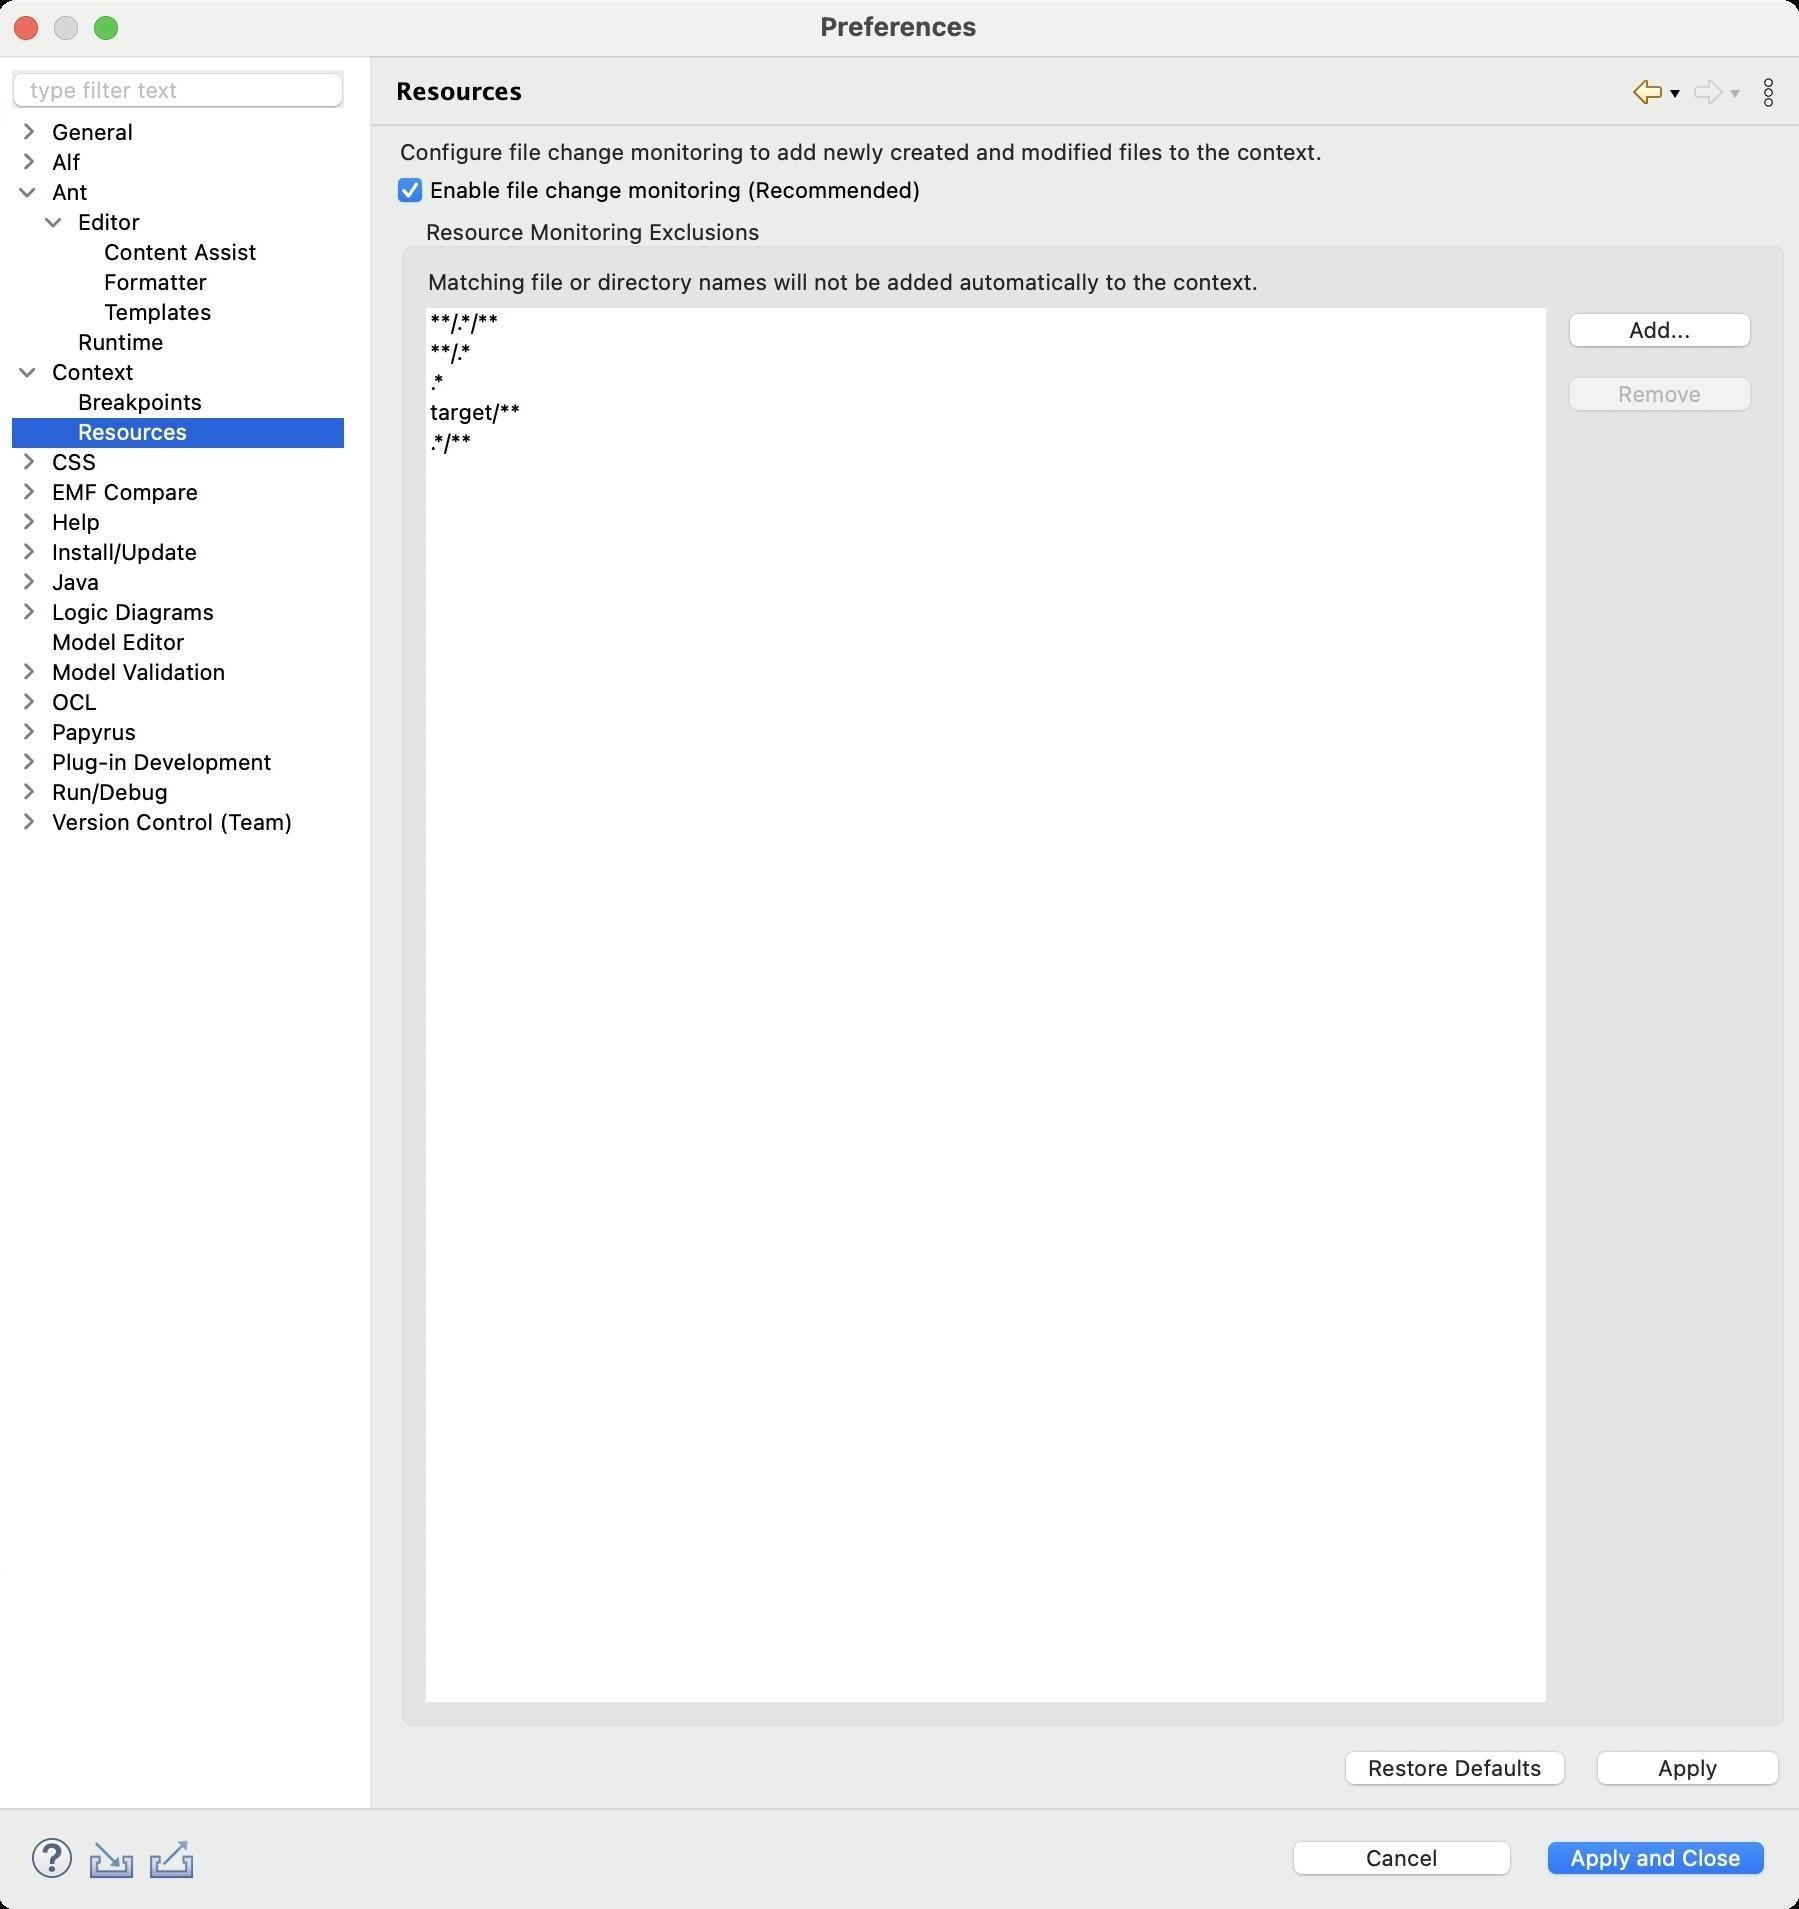
Accessibility tree:
{"name": "Preferences", "role": "AXWindow", "description": null, "role_description": "standard window", "value": null, "position": "480.00;95.00", "size": "901;955", "children": [{"name": "Apply_and_Close", "role": "AXButton", "description": null, "role_description": "button", "value": null, "position": "769.00;917.00", "size": "120;27", "children": []}, {"name": "Cancel", "role": "AXButton", "description": null, "role_description": "button", "value": null, "position": "642.00;917.00", "size": "120;27", "children": []}, {"name": null, "role": "AXToolbar", "description": null, "role_description": "toolbar", "value": null, "position": "12.00;915.00", "size": "90;30", "children": [{"name": "Help", "role": "AXCheckBox", "description": null, "role_description": "checkbox", "value": 0, "position": "12.00;915.00", "size": "30;30", "children": []}, {"name": "Import", "role": "AXButton", "description": null, "role_description": "button", "value": null, "position": "42.00;915.00", "size": "30;30", "children": []}, {"name": "Export", "role": "AXButton", "description": null, "role_description": "button", "value": null, "position": "72.00;915.00", "size": "30;30", "children": []}]}, {"name": null, "role": "AXScrollArea", "description": null, "role_description": "scroll area", "value": null, "position": "199.00;69.00", "size": "697;830", "children": [{"name": "Apply", "role": "AXButton", "description": null, "role_description": "button", "value": null, "position": "794.00;872.00", "size": "102;27", "children": []}, {"name": "Restore_Defaults", "role": "AXButton", "description": null, "role_description": "button", "value": null, "position": "668.00;872.00", "size": "121;27", "children": []}, {"name": null, "role": "AXGroup", "description": null, "role_description": "group", "value": null, "position": "199.00;109.00", "size": "697;758", "children": [{"name": "Remove", "role": "AXButton", "description": null, "role_description": "button", "value": null, "position": "780.00;185.00", "size": "102;27", "children": []}, {"name": "Add...", "role": "AXButton", "description": null, "role_description": "button", "value": null, "position": "780.00;153.00", "size": "102;27", "children": []}, {"name": null, "role": "AXScrollArea", "description": null, "role_description": "scroll area", "value": null, "position": "213.00;153.00", "size": "562;699", "children": [{"name": null, "role": "AXTable", "description": null, "role_description": "table", "value": null, "position": "214.00;154.00", "size": "560;697", "children": [{"name": null, "role": "AXRow", "description": null, "role_description": "table row", "value": null, "position": "214.00;154.00", "size": "560;15", "children": [{"name": null, "role": "AXStaticText", "description": null, "role_description": "text", "value": "**/.*/**", "position": "214.00;154.00", "size": "50;14", "children": []}]}, {"name": null, "role": "AXRow", "description": null, "role_description": "table row", "value": null, "position": "214.00;169.00", "size": "560;15", "children": [{"name": null, "role": "AXStaticText", "description": null, "role_description": "text", "value": "**/.*", "position": "214.00;169.00", "size": "50;14", "children": []}]}, {"name": null, "role": "AXRow", "description": null, "role_description": "table row", "value": null, "position": "214.00;184.00", "size": "560;15", "children": [{"name": null, "role": "AXStaticText", "description": null, "role_description": "text", "value": ".*", "position": "214.00;184.00", "size": "50;14", "children": []}]}, {"name": null, "role": "AXRow", "description": null, "role_description": "table row", "value": null, "position": "214.00;199.00", "size": "560;15", "children": [{"name": null, "role": "AXStaticText", "description": null, "role_description": "text", "value": "target/**", "position": "214.00;199.00", "size": "50;14", "children": []}]}, {"name": null, "role": "AXRow", "description": null, "role_description": "table row", "value": null, "position": "214.00;214.00", "size": "560;15", "children": [{"name": null, "role": "AXStaticText", "description": null, "role_description": "text", "value": ".*/**", "position": "214.00;214.00", "size": "50;14", "children": []}]}, {"name": null, "role": "AXColumn", "description": null, "role_description": "column", "value": null, "position": "214.00;154.00", "size": "51;697", "children": []}]}]}, {"name": null, "role": "AXStaticText", "description": null, "role_description": "text", "value": "Matching file or directory names will not be added automatically to the context.", "position": "213.00;134.00", "size": "420;14", "children": []}, {"name": null, "role": "AXStaticText", "description": null, "role_description": "text", "value": "Resource Monitoring Exclusions", "position": "210.00;109.00", "size": "175;14", "children": []}]}, {"name": "Enable_file_change_monitoring_(Recommended)", "role": "AXCheckBox", "description": null, "role_description": "checkbox", "value": 1, "position": "199.00;88.00", "size": "697;14", "children": []}, {"name": null, "role": "AXStaticText", "description": null, "role_description": "text", "value": "Configure file change monitoring to add newly created and modified files to the context.", "position": "199.00;69.00", "size": "697;14", "children": []}]}, {"name": null, "role": "AXToolbar", "description": "", "role_description": "toolbar", "value": null, "position": "814.00;35.00", "size": "82;22", "children": [{"name": "Back_to_Breakpoints", "role": "AXMenuButton", "description": null, "role_description": "menu button", "value": null, "position": "814.00;35.00", "size": "22;22", "children": []}, {"name": "Forward", "role": "AXMenuButton", "description": null, "role_description": "menu button", "value": null, "position": "844.00;35.00", "size": "22;22", "children": []}, {"name": "Additional_Dialog_Actions", "role": "AXButton", "description": null, "role_description": "button", "value": null, "position": "874.00;35.00", "size": "22;22", "children": []}]}, {"name": null, "role": "AXStaticText", "description": "", "role_description": "text", "value": "Resources", "position": "196.00;35.00", "size": "611;21", "children": []}, {"name": null, "role": "AXSplitter", "description": null, "role_description": "splitter", "value": 180, "position": "180.00;28.00", "size": "5;876", "children": []}, {"name": null, "role": "AXScrollArea", "description": null, "role_description": "scroll area", "value": null, "position": "7.00;59.00", "size": "166;845", "children": [{"name": null, "role": "AXOutline", "description": null, "role_description": "outline", "value": null, "position": "7.00;59.00", "size": "166;845", "children": [{"name": null, "role": "AXRow", "description": null, "role_description": "outline row", "value": null, "position": "7.00;59.00", "size": "166;15", "children": [{"name": null, "role": "AXGroup", "description": null, "role_description": "group", "value": null, "position": "7.00;59.00", "size": "141;15", "children": [{"name": null, "role": "AXDisclosureTriangle", "description": null, "role_description": "disclosure triangle", "value": 0, "position": "9.00;59.00", "size": "12;14", "children": []}, {"name": null, "role": "AXStaticText", "description": null, "role_description": "text", "value": "General", "position": "25.00;59.00", "size": "122;14", "children": []}]}]}, {"name": null, "role": "AXRow", "description": null, "role_description": "outline row", "value": null, "position": "7.00;74.00", "size": "166;15", "children": [{"name": null, "role": "AXGroup", "description": null, "role_description": "group", "value": null, "position": "7.00;74.00", "size": "141;15", "children": [{"name": null, "role": "AXDisclosureTriangle", "description": null, "role_description": "disclosure triangle", "value": 0, "position": "9.00;74.00", "size": "12;14", "children": []}, {"name": null, "role": "AXStaticText", "description": null, "role_description": "text", "value": "Alf", "position": "25.00;74.00", "size": "122;14", "children": []}]}]}, {"name": null, "role": "AXRow", "description": null, "role_description": "outline row", "value": null, "position": "7.00;89.00", "size": "166;15", "children": [{"name": null, "role": "AXGroup", "description": null, "role_description": "group", "value": null, "position": "7.00;89.00", "size": "141;15", "children": [{"name": null, "role": "AXDisclosureTriangle", "description": null, "role_description": "disclosure triangle", "value": 1, "position": "9.00;89.00", "size": "12;14", "children": []}, {"name": null, "role": "AXStaticText", "description": null, "role_description": "text", "value": "Ant", "position": "25.00;89.00", "size": "122;14", "children": []}]}]}, {"name": null, "role": "AXRow", "description": null, "role_description": "outline row", "value": null, "position": "7.00;104.00", "size": "166;15", "children": [{"name": null, "role": "AXGroup", "description": null, "role_description": "group", "value": null, "position": "7.00;104.00", "size": "141;15", "children": [{"name": null, "role": "AXDisclosureTriangle", "description": null, "role_description": "disclosure triangle", "value": 1, "position": "22.00;104.00", "size": "12;14", "children": []}, {"name": null, "role": "AXStaticText", "description": null, "role_description": "text", "value": "Editor", "position": "38.00;104.00", "size": "109;14", "children": []}]}]}, {"name": null, "role": "AXRow", "description": null, "role_description": "outline row", "value": null, "position": "7.00;119.00", "size": "166;15", "children": [{"name": null, "role": "AXStaticText", "description": null, "role_description": "text", "value": "Content Assist", "position": "51.00;119.00", "size": "96;14", "children": []}]}, {"name": null, "role": "AXRow", "description": null, "role_description": "outline row", "value": null, "position": "7.00;134.00", "size": "166;15", "children": [{"name": null, "role": "AXStaticText", "description": null, "role_description": "text", "value": "Formatter", "position": "51.00;134.00", "size": "96;14", "children": []}]}, {"name": null, "role": "AXRow", "description": null, "role_description": "outline row", "value": null, "position": "7.00;149.00", "size": "166;15", "children": [{"name": null, "role": "AXStaticText", "description": null, "role_description": "text", "value": "Templates", "position": "51.00;149.00", "size": "96;14", "children": []}]}, {"name": null, "role": "AXRow", "description": null, "role_description": "outline row", "value": null, "position": "7.00;164.00", "size": "166;15", "children": [{"name": null, "role": "AXStaticText", "description": null, "role_description": "text", "value": "Runtime", "position": "38.00;164.00", "size": "109;14", "children": []}]}, {"name": null, "role": "AXRow", "description": null, "role_description": "outline row", "value": null, "position": "7.00;179.00", "size": "166;15", "children": [{"name": null, "role": "AXGroup", "description": null, "role_description": "group", "value": null, "position": "7.00;179.00", "size": "141;15", "children": [{"name": null, "role": "AXDisclosureTriangle", "description": null, "role_description": "disclosure triangle", "value": 1, "position": "9.00;179.00", "size": "12;14", "children": []}, {"name": null, "role": "AXStaticText", "description": null, "role_description": "text", "value": "Context", "position": "25.00;179.00", "size": "122;14", "children": []}]}]}, {"name": null, "role": "AXRow", "description": null, "role_description": "outline row", "value": null, "position": "7.00;194.00", "size": "166;15", "children": [{"name": null, "role": "AXStaticText", "description": null, "role_description": "text", "value": "Breakpoints", "position": "38.00;194.00", "size": "109;14", "children": []}]}, {"name": null, "role": "AXRow", "description": null, "role_description": "outline row", "value": null, "position": "7.00;209.00", "size": "166;15", "children": [{"name": null, "role": "AXStaticText", "description": null, "role_description": "text", "value": "Resources", "position": "38.00;209.00", "size": "109;14", "children": []}]}, {"name": null, "role": "AXRow", "description": null, "role_description": "outline row", "value": null, "position": "7.00;224.00", "size": "166;15", "children": [{"name": null, "role": "AXGroup", "description": null, "role_description": "group", "value": null, "position": "7.00;224.00", "size": "141;15", "children": [{"name": null, "role": "AXDisclosureTriangle", "description": null, "role_description": "disclosure triangle", "value": 0, "position": "9.00;224.00", "size": "12;14", "children": []}, {"name": null, "role": "AXStaticText", "description": null, "role_description": "text", "value": "CSS", "position": "25.00;224.00", "size": "122;14", "children": []}]}]}, {"name": null, "role": "AXRow", "description": null, "role_description": "outline row", "value": null, "position": "7.00;239.00", "size": "166;15", "children": [{"name": null, "role": "AXGroup", "description": null, "role_description": "group", "value": null, "position": "7.00;239.00", "size": "141;15", "children": [{"name": null, "role": "AXDisclosureTriangle", "description": null, "role_description": "disclosure triangle", "value": 0, "position": "9.00;239.00", "size": "12;14", "children": []}, {"name": null, "role": "AXStaticText", "description": null, "role_description": "text", "value": "EMF Compare", "position": "25.00;239.00", "size": "122;14", "children": []}]}]}, {"name": null, "role": "AXRow", "description": null, "role_description": "outline row", "value": null, "position": "7.00;254.00", "size": "166;15", "children": [{"name": null, "role": "AXGroup", "description": null, "role_description": "group", "value": null, "position": "7.00;254.00", "size": "141;15", "children": [{"name": null, "role": "AXDisclosureTriangle", "description": null, "role_description": "disclosure triangle", "value": 0, "position": "9.00;254.00", "size": "12;14", "children": []}, {"name": null, "role": "AXStaticText", "description": null, "role_description": "text", "value": "Help", "position": "25.00;254.00", "size": "122;14", "children": []}]}]}, {"name": null, "role": "AXRow", "description": null, "role_description": "outline row", "value": null, "position": "7.00;269.00", "size": "166;15", "children": [{"name": null, "role": "AXGroup", "description": null, "role_description": "group", "value": null, "position": "7.00;269.00", "size": "141;15", "children": [{"name": null, "role": "AXDisclosureTriangle", "description": null, "role_description": "disclosure triangle", "value": 0, "position": "9.00;269.00", "size": "12;14", "children": []}, {"name": null, "role": "AXStaticText", "description": null, "role_description": "text", "value": "Install/Update", "position": "25.00;269.00", "size": "122;14", "children": []}]}]}, {"name": null, "role": "AXRow", "description": null, "role_description": "outline row", "value": null, "position": "7.00;284.00", "size": "166;15", "children": [{"name": null, "role": "AXGroup", "description": null, "role_description": "group", "value": null, "position": "7.00;284.00", "size": "141;15", "children": [{"name": null, "role": "AXDisclosureTriangle", "description": null, "role_description": "disclosure triangle", "value": 0, "position": "9.00;284.00", "size": "12;14", "children": []}, {"name": null, "role": "AXStaticText", "description": null, "role_description": "text", "value": "Java", "position": "25.00;284.00", "size": "122;14", "children": []}]}]}, {"name": null, "role": "AXRow", "description": null, "role_description": "outline row", "value": null, "position": "7.00;299.00", "size": "166;15", "children": [{"name": null, "role": "AXGroup", "description": null, "role_description": "group", "value": null, "position": "7.00;299.00", "size": "141;15", "children": [{"name": null, "role": "AXDisclosureTriangle", "description": null, "role_description": "disclosure triangle", "value": 0, "position": "9.00;299.00", "size": "12;14", "children": []}, {"name": null, "role": "AXStaticText", "description": null, "role_description": "text", "value": "Logic Diagrams", "position": "25.00;299.00", "size": "122;14", "children": []}]}]}, {"name": null, "role": "AXRow", "description": null, "role_description": "outline row", "value": null, "position": "7.00;314.00", "size": "166;15", "children": [{"name": null, "role": "AXStaticText", "description": null, "role_description": "text", "value": "Model Editor", "position": "25.00;314.00", "size": "122;14", "children": []}]}, {"name": null, "role": "AXRow", "description": null, "role_description": "outline row", "value": null, "position": "7.00;329.00", "size": "166;15", "children": [{"name": null, "role": "AXGroup", "description": null, "role_description": "group", "value": null, "position": "7.00;329.00", "size": "141;15", "children": [{"name": null, "role": "AXDisclosureTriangle", "description": null, "role_description": "disclosure triangle", "value": 0, "position": "9.00;329.00", "size": "12;14", "children": []}, {"name": null, "role": "AXStaticText", "description": null, "role_description": "text", "value": "Model Validation", "position": "25.00;329.00", "size": "122;14", "children": []}]}]}, {"name": null, "role": "AXRow", "description": null, "role_description": "outline row", "value": null, "position": "7.00;344.00", "size": "166;15", "children": [{"name": null, "role": "AXGroup", "description": null, "role_description": "group", "value": null, "position": "7.00;344.00", "size": "141;15", "children": [{"name": null, "role": "AXDisclosureTriangle", "description": null, "role_description": "disclosure triangle", "value": 0, "position": "9.00;344.00", "size": "12;14", "children": []}, {"name": null, "role": "AXStaticText", "description": null, "role_description": "text", "value": "OCL", "position": "25.00;344.00", "size": "122;14", "children": []}]}]}, {"name": null, "role": "AXRow", "description": null, "role_description": "outline row", "value": null, "position": "7.00;359.00", "size": "166;15", "children": [{"name": null, "role": "AXGroup", "description": null, "role_description": "group", "value": null, "position": "7.00;359.00", "size": "141;15", "children": [{"name": null, "role": "AXDisclosureTriangle", "description": null, "role_description": "disclosure triangle", "value": 0, "position": "9.00;359.00", "size": "12;14", "children": []}, {"name": null, "role": "AXStaticText", "description": null, "role_description": "text", "value": "Papyrus", "position": "25.00;359.00", "size": "122;14", "children": []}]}]}, {"name": null, "role": "AXRow", "description": null, "role_description": "outline row", "value": null, "position": "7.00;374.00", "size": "166;15", "children": [{"name": null, "role": "AXGroup", "description": null, "role_description": "group", "value": null, "position": "7.00;374.00", "size": "141;15", "children": [{"name": null, "role": "AXDisclosureTriangle", "description": null, "role_description": "disclosure triangle", "value": 0, "position": "9.00;374.00", "size": "12;14", "children": []}, {"name": null, "role": "AXStaticText", "description": null, "role_description": "text", "value": "Plug-in Development", "position": "25.00;374.00", "size": "122;14", "children": []}]}]}, {"name": null, "role": "AXRow", "description": null, "role_description": "outline row", "value": null, "position": "7.00;389.00", "size": "166;15", "children": [{"name": null, "role": "AXGroup", "description": null, "role_description": "group", "value": null, "position": "7.00;389.00", "size": "141;15", "children": [{"name": null, "role": "AXDisclosureTriangle", "description": null, "role_description": "disclosure triangle", "value": 0, "position": "9.00;389.00", "size": "12;14", "children": []}, {"name": null, "role": "AXStaticText", "description": null, "role_description": "text", "value": "Run/Debug", "position": "25.00;389.00", "size": "122;14", "children": []}]}]}, {"name": null, "role": "AXRow", "description": null, "role_description": "outline row", "value": null, "position": "7.00;404.00", "size": "166;15", "children": [{"name": null, "role": "AXGroup", "description": null, "role_description": "group", "value": null, "position": "7.00;404.00", "size": "141;15", "children": [{"name": null, "role": "AXDisclosureTriangle", "description": null, "role_description": "disclosure triangle", "value": 0, "position": "9.00;404.00", "size": "12;14", "children": []}, {"name": null, "role": "AXStaticText", "description": null, "role_description": "text", "value": "Version Control (Team)", "position": "25.00;404.00", "size": "122;14", "children": []}]}]}, {"name": null, "role": "AXColumn", "description": null, "role_description": "column", "value": null, "position": "7.00;59.00", "size": "141;845", "children": []}]}]}, {"name": "type_filter_text", "role": "AXTextField", "description": null, "role_description": "search text field", "value": "", "position": "7.00;35.00", "size": "166;19", "children": []}, {"name": null, "role": "AXButton", "description": null, "role_description": "close button", "value": null, "position": "7.00;6.00", "size": "14;16", "children": []}, {"name": null, "role": "AXButton", "description": null, "role_description": "zoom button", "value": null, "position": "47.00;6.00", "size": "14;16", "children": [{"name": null, "role": "AXGroup", "description": null, "role_description": "group", "value": null, "position": "47.00;6.00", "size": "14;16", "children": [{"name": null, "role": "AXGroup", "description": null, "role_description": "group", "value": null, "position": "47.00;6.00", "size": "14;16", "children": []}]}]}, {"name": null, "role": "AXButton", "description": null, "role_description": "minimize button", "value": null, "position": "27.00;6.00", "size": "14;16", "children": []}, {"name": null, "role": "AXStaticText", "description": null, "role_description": "text", "value": "Preferences", "position": "409.00;5.00", "size": "83;16", "children": []}]}